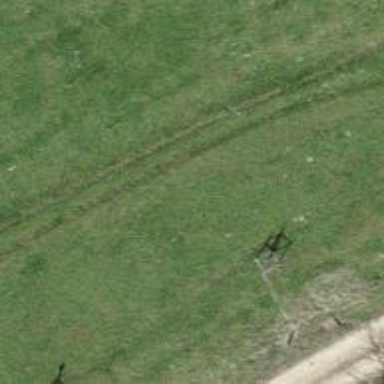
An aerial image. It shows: Track with grade 5 tracktype.